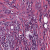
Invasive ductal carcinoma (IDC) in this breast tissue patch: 1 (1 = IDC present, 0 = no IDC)